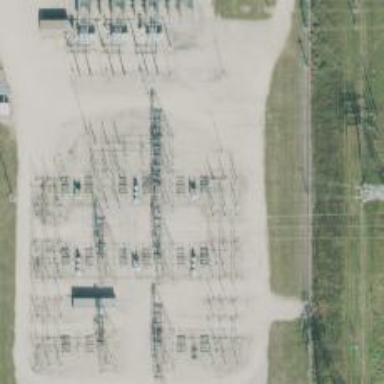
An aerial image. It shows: Switch for power supply.